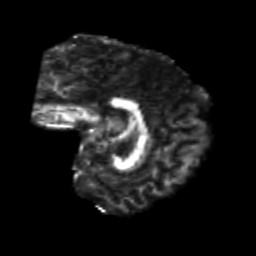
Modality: FA
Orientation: sagittal
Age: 24
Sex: female
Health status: healthy
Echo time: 0.074 s